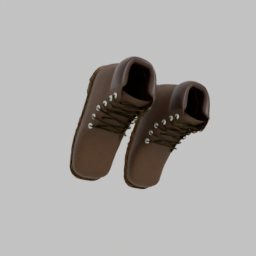
Label: people